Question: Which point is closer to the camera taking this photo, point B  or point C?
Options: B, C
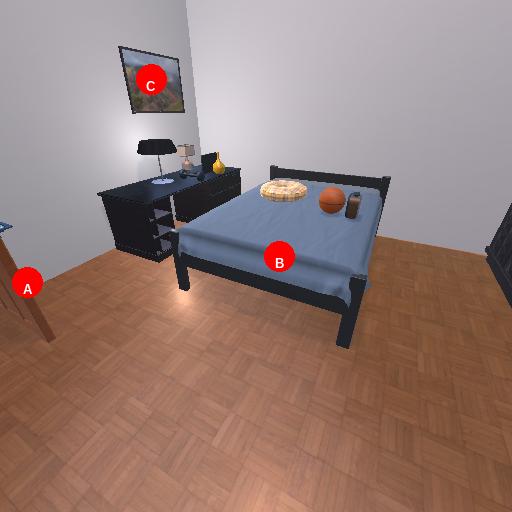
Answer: B